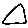
Label: triangle